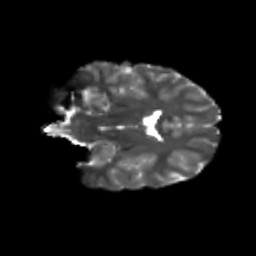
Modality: T2w
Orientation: coronal
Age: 10
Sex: male
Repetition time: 9.512 s
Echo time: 0.089 s